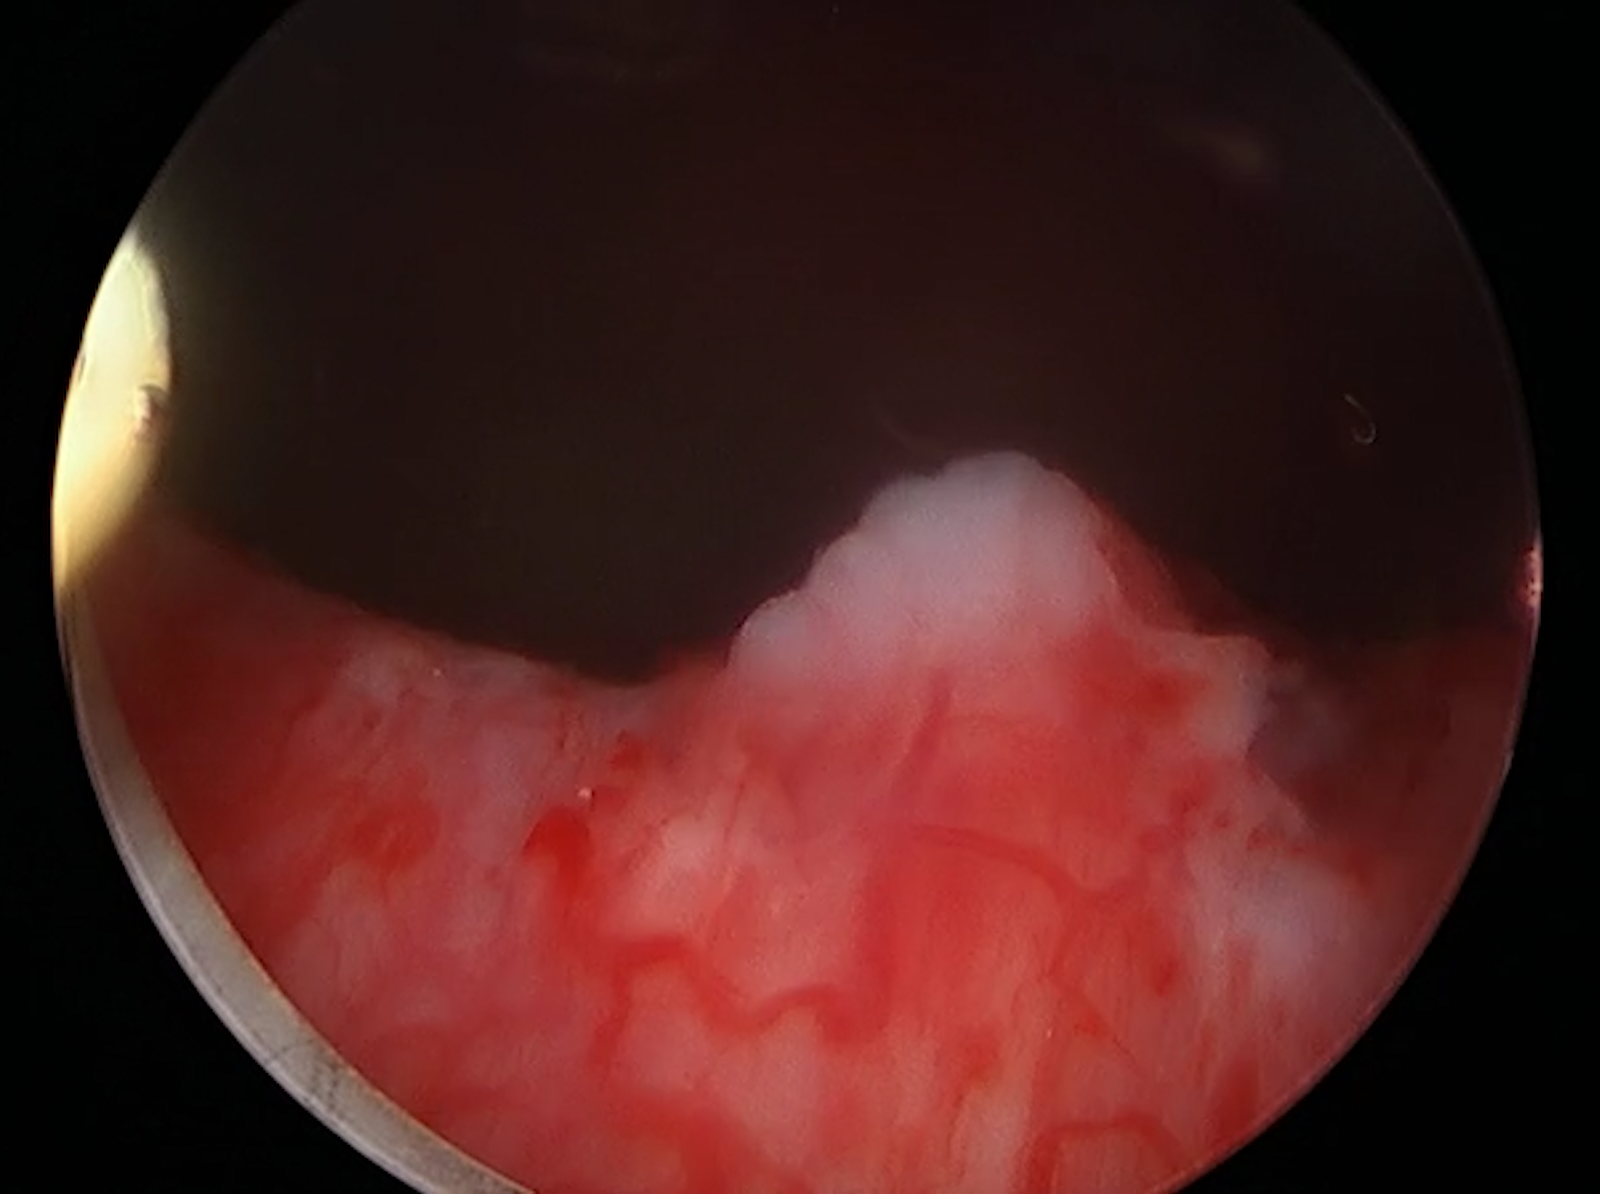
Modality: WLC
Class: Malignant
Subclass: HighGradePapillary
Lesion: L2
Stage: T2
Morphology: Non-papillary
Bladder cancer association: Yes